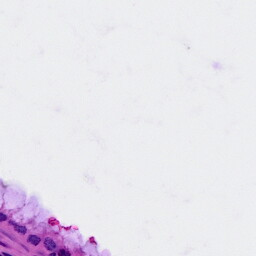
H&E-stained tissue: Cervix